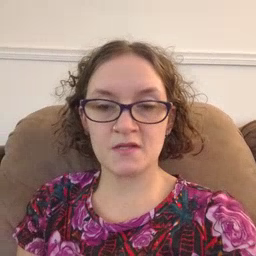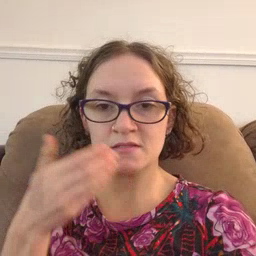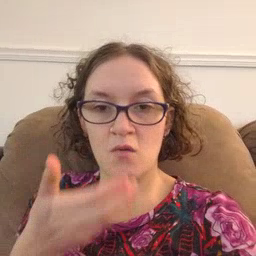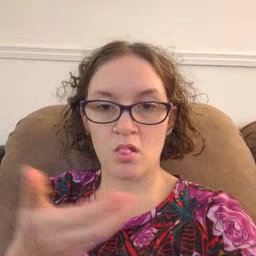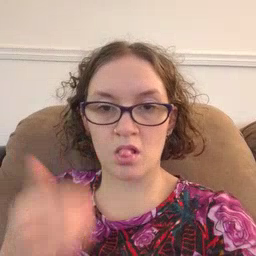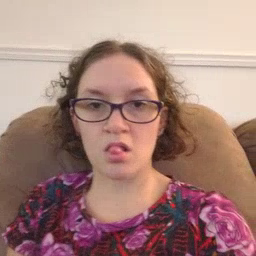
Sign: cereal